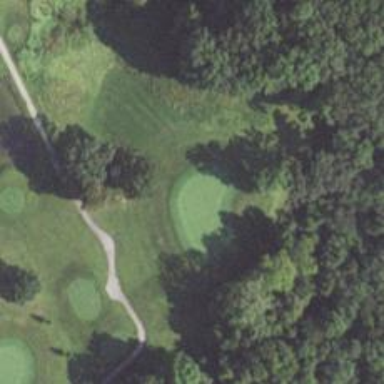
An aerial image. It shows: View of golf hole.